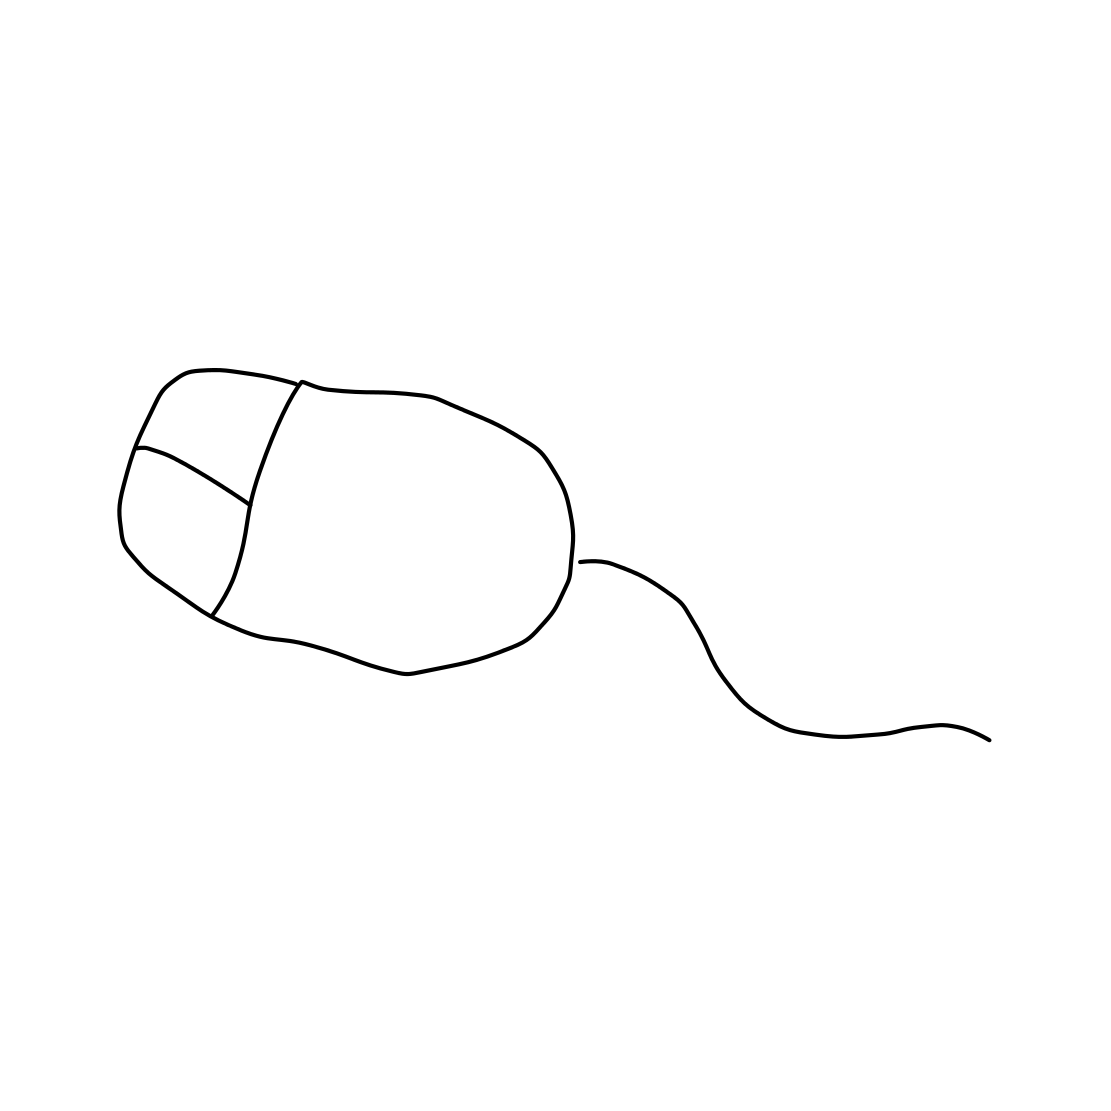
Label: computer-mouse